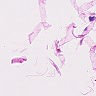
Metastatic tissue present: no